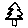
Label: tree